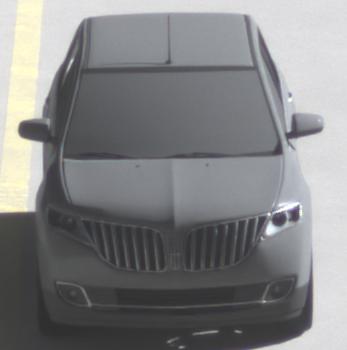
Make: Lincoln
Model: MKX
Detailed model: Gen. 1 CD3
Model produced from: 2010
Model produced until: 2015
Doors: 5
Color: gray
Road condition: dry road
Daytime: morning or afternoon
Contrast: high contrast